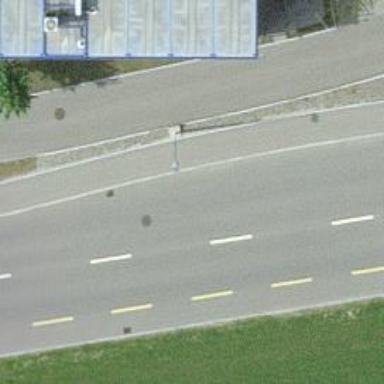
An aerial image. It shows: Tertiary road with asphalt surface. The road has cycle lane on the left side.